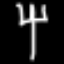
Label: fork